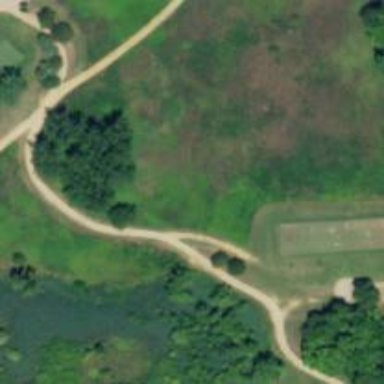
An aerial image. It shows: Path for both road and golf.